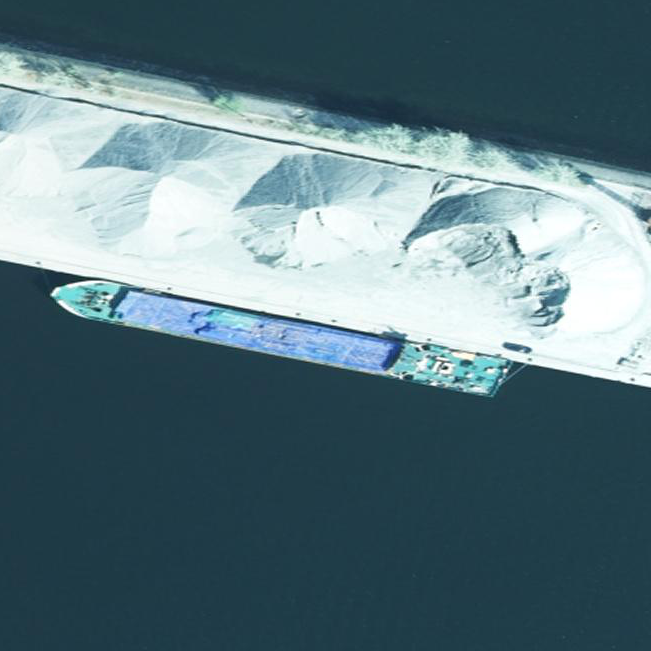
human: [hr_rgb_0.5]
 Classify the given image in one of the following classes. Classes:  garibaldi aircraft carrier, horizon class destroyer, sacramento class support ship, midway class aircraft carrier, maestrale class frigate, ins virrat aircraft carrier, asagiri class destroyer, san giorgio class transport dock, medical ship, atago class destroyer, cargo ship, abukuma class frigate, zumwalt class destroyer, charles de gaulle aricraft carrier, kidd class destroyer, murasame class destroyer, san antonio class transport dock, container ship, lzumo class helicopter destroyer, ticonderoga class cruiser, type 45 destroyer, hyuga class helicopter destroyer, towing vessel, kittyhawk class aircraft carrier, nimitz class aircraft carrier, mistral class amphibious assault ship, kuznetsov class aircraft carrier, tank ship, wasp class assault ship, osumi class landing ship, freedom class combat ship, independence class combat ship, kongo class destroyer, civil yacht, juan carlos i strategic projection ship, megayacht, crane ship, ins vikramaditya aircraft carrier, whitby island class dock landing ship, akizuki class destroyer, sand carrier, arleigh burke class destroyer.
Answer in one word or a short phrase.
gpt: Sand carrier